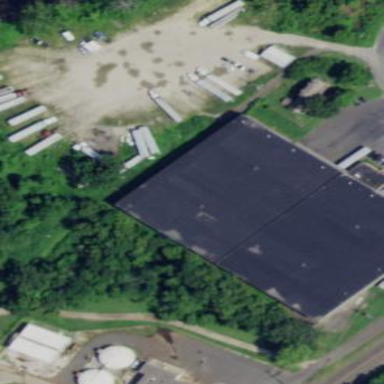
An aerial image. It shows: Industrial building.